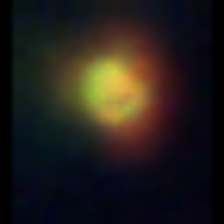
Taxon: NanoPlankton
Group: Other